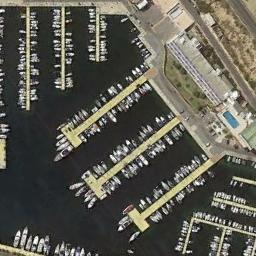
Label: harbor